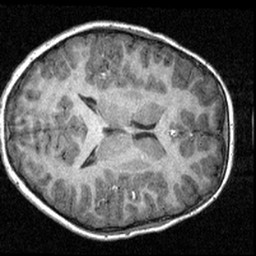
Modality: T1w
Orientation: axial
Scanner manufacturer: siemens
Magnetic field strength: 3 T
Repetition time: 1.57 s
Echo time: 0.00304 s